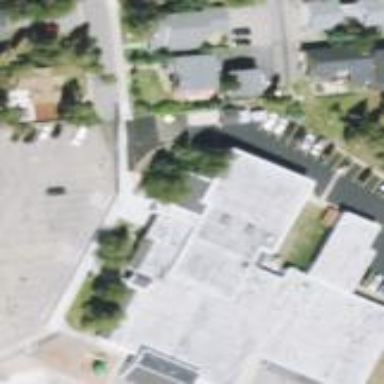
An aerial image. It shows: Building.